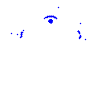
Particle: proton